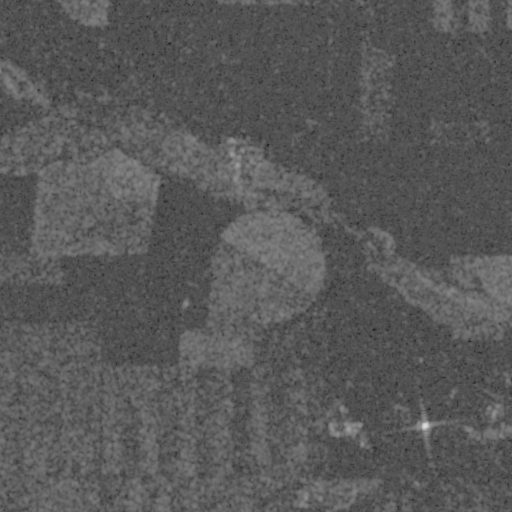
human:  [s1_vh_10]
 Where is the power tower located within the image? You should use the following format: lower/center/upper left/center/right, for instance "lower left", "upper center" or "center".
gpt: The power tower is located in the upper of the image.
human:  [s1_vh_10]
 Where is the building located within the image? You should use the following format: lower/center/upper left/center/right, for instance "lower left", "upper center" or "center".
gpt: The building is located in the lower left of the image.
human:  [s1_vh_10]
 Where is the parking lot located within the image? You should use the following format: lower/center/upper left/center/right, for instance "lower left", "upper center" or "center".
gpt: There is no parking lot in the image.

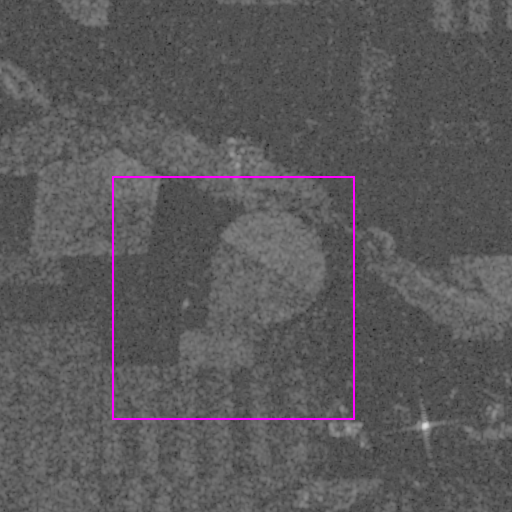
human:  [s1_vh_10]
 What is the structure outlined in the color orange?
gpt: There is no orange outline.
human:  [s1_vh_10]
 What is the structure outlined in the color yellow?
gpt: There is no structure outlined in yellow.